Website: lowes
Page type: billing-address
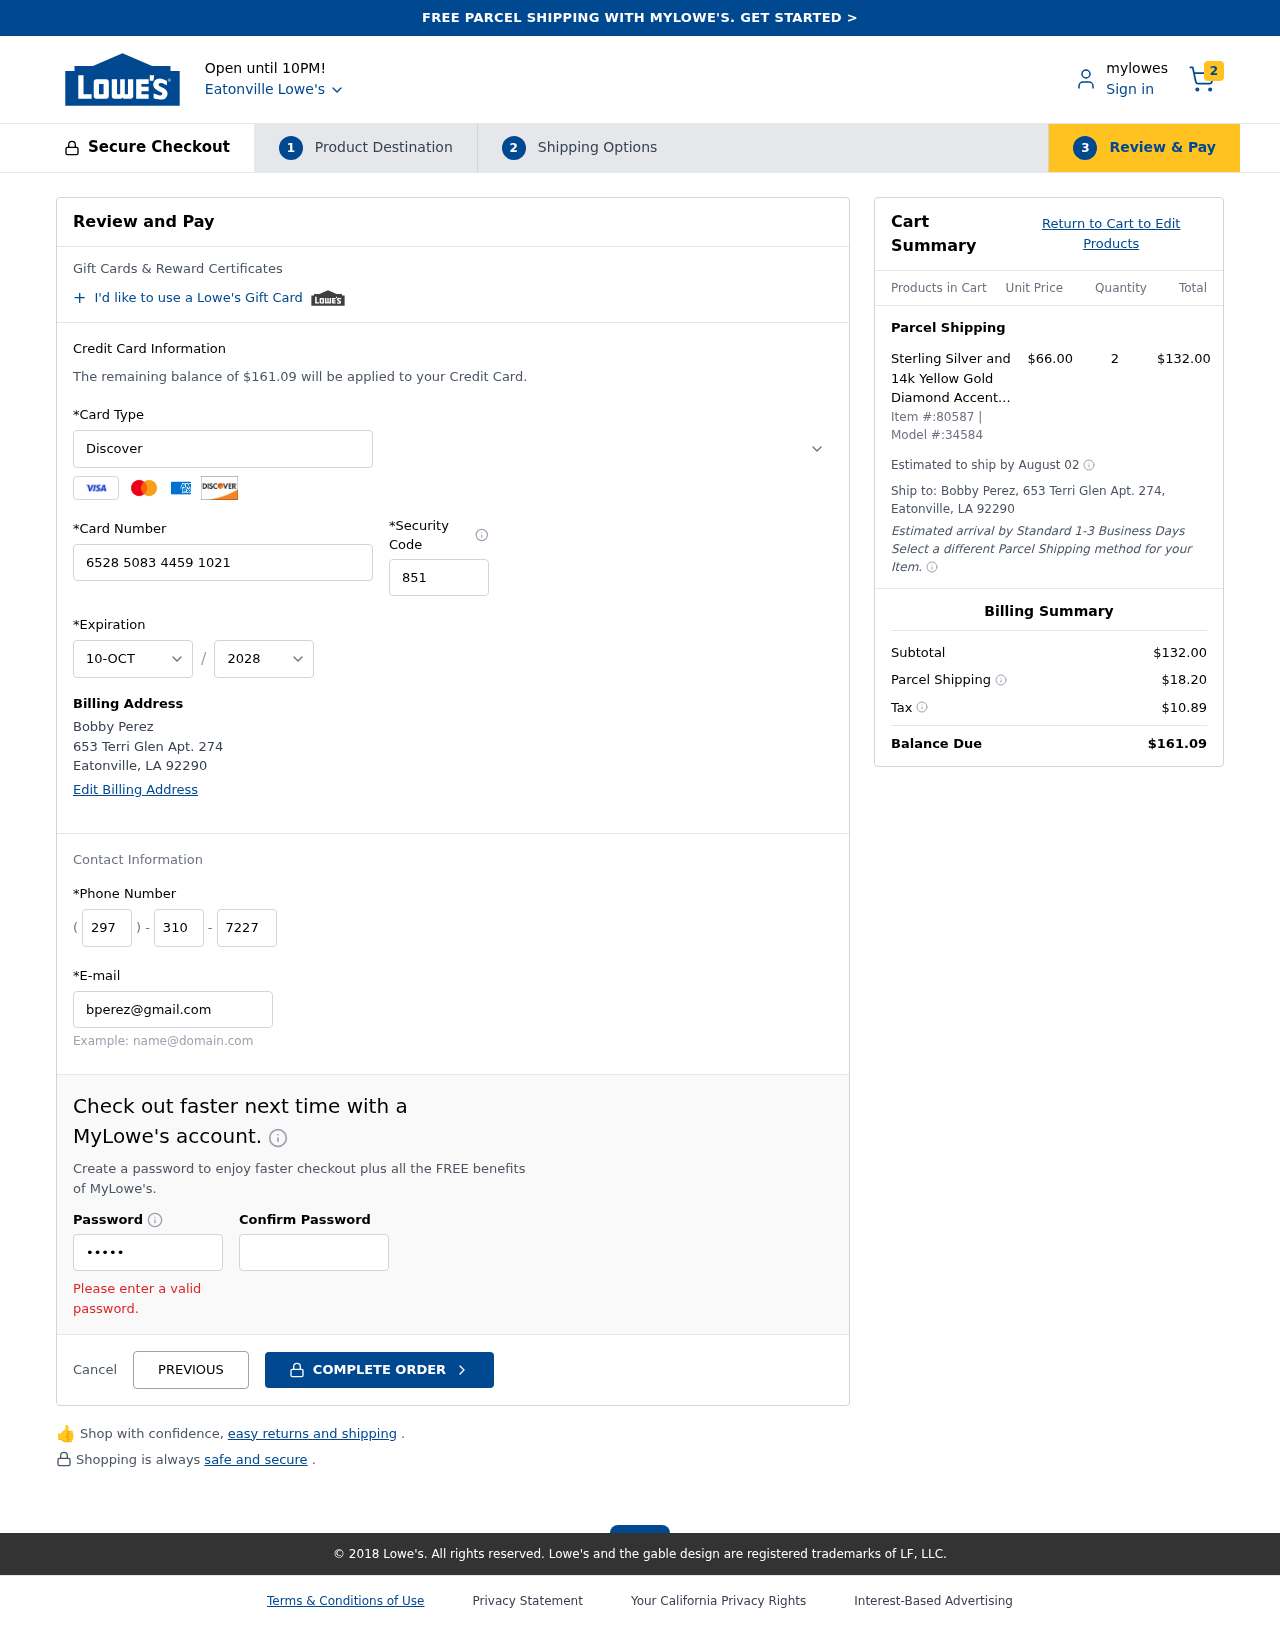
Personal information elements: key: PII_CARD_CVV
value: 851
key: PII_CARD_EXPIRY_MONTH
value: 10
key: PII_CARD_EXPIRY_YEAR
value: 28
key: PII_CARD_NUMBER
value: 6528 5083 4459 1021
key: PII_CARD_TYPE
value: Discover
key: PII_CITY
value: Eatonville
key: PII_CITY_STATE_ZIP
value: Eatonville, LA 92290
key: PII_EMAIL
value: bperez@gmail.com
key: PII_FULLNAME
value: Bobby Perez
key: PII_PHONE_AREA
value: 297
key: PII_PHONE_PREFIX
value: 310
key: PII_PHONE_SUFFIX
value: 7227
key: PII_STREET
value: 653 Terri Glen Apt. 274
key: PII_FULLNAME2
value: Bobby Perez
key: PII_STATE_ABBR
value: LA
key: PII_POSTCODE
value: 92290
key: PII_POSTCODE_FULL
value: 92290
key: PII_CITY_STATE
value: Eatonville, LA
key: PII_POSTCODE_NUMERIC
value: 92290
Product elements: key: PRODUCT1_NAME
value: Sterling Silver and 14k Yellow Gold Diamond Accent Freshwater Cultured Pearl Stud Earrings (7mm)
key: PRODUCT1_PRICE
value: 66
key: PRODUCT1_QUANTITY
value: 2
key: PRODUCT_ITEM_NUMBER
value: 80587
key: PRODUCT_MODEL_NUMBER
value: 34584
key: PRODUCT1_LINE_TOTAL
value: $132.00
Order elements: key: ORDER_NUM_ITEMS
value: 2
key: ORDER_TOTAL
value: $161.09
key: ORDER_SHIPPING_DATE
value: August 02
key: ORDER_SUBTOTAL
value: $132.00
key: ORDER_SHIPPING_COST
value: $18.20
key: ORDER_TAX
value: $10.89